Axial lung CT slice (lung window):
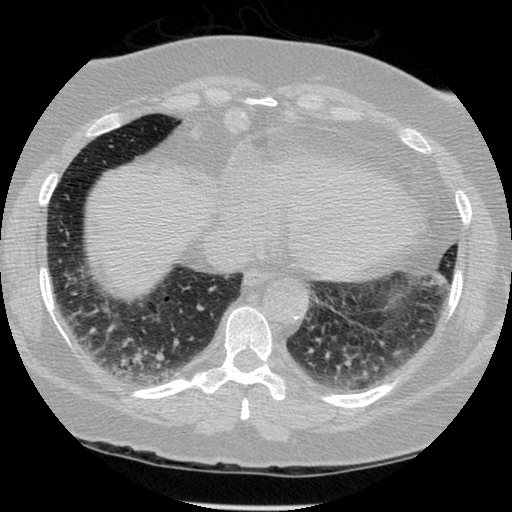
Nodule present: no